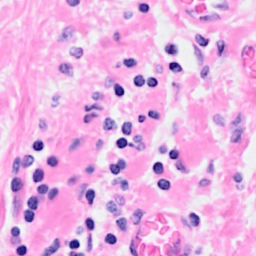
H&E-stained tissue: Breast